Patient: sex M, age 68
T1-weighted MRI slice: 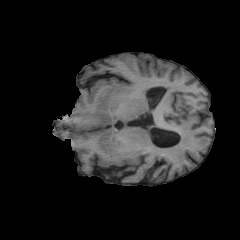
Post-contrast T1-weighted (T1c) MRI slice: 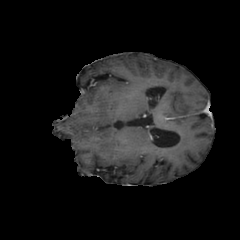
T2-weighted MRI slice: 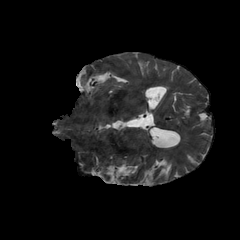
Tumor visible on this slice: no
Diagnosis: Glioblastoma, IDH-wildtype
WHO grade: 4